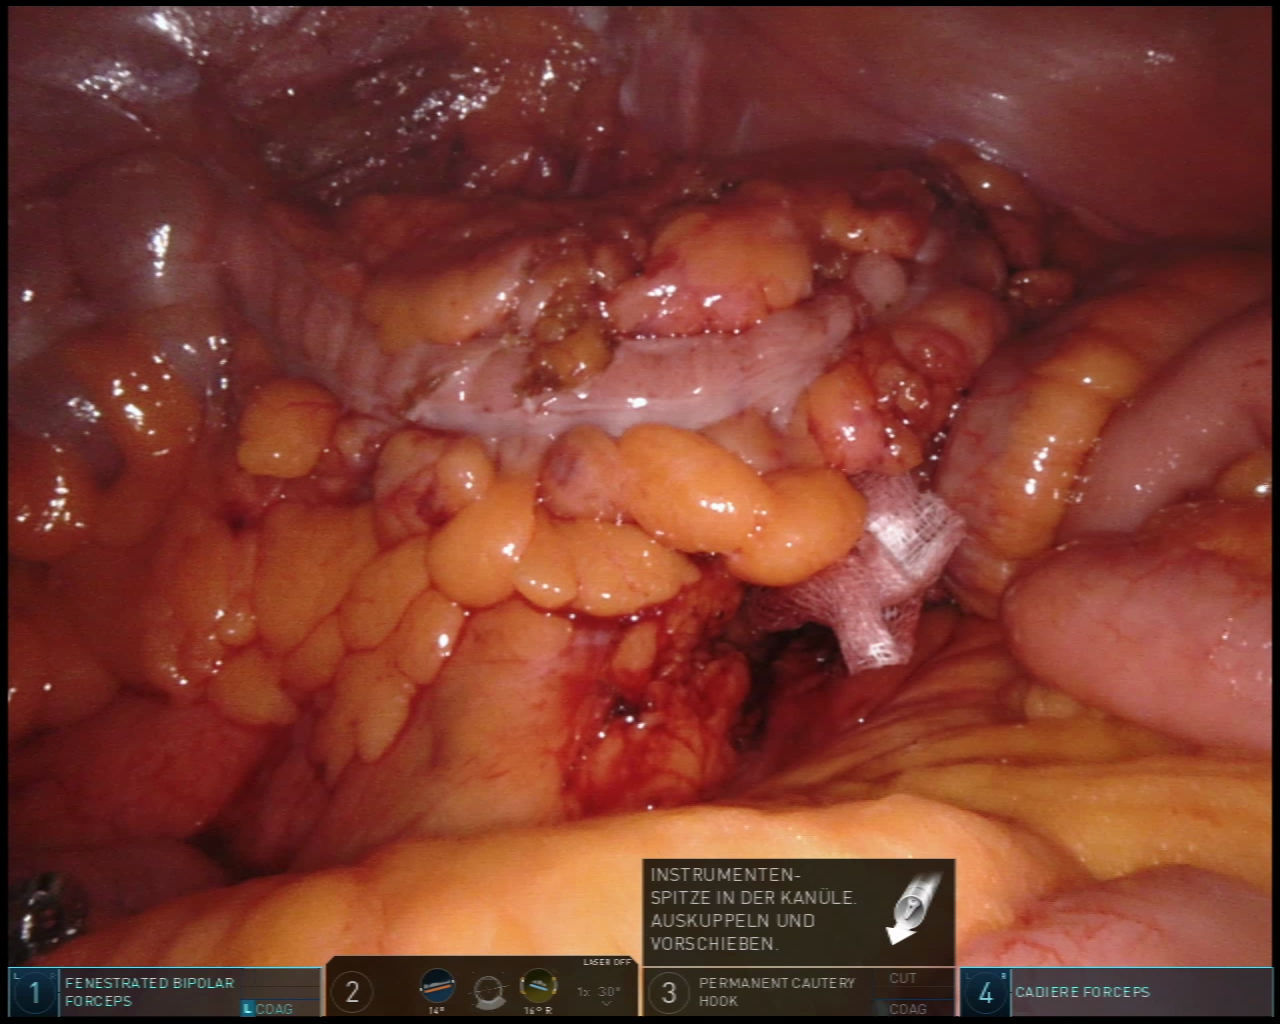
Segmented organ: abdominal_wall
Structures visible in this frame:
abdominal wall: yes
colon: yes
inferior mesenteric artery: no
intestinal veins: no
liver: no
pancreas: no
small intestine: yes
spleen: no
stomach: no
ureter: no
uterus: no
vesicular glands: no